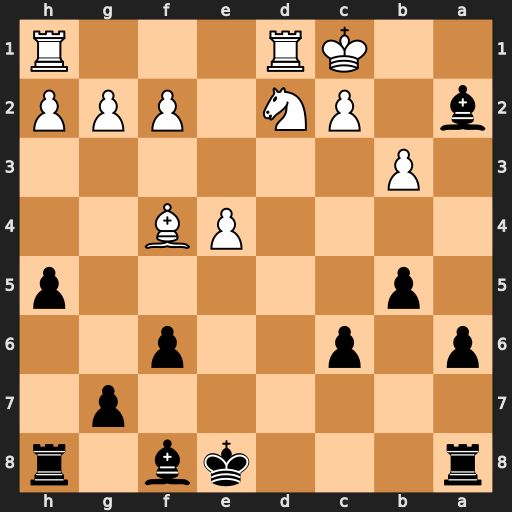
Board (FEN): r3kb1r/6p1/p1p2p2/1p5p/4PB2/1P6/b1PN1PPP/2KR3R
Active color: b
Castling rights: kq
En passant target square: -
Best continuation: Ba3#